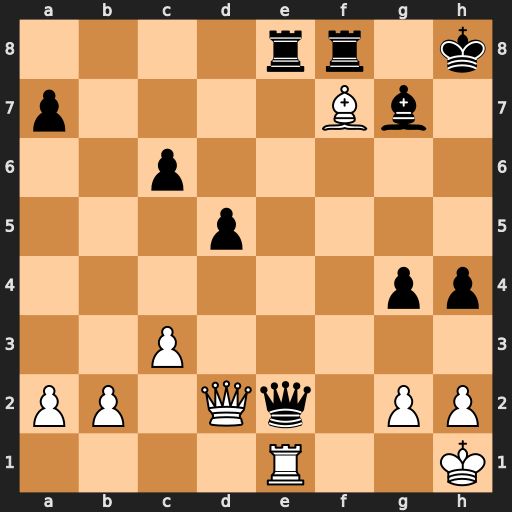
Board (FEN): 4rr1k/p4Bb1/2p5/3p4/6pp/2P5/PP1Qq1PP/4R2K
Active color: w
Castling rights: -
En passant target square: -
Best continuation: Rxe2 Rxe2 Qxe2